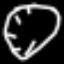
Label: clock